Question: I am using Cocos2d 3.x and I want the screen orientation to be completely locked. I am creating an app that uses the accelerometer information to move a sprite in the x and y directions. When I lean the screen forward too far, the screen switches from landscape orientation with the button on the left to landscape orientation with the button on the right. I never want this to happen; I always want the orientation to remain landscape orientation with the button on the left. I would assume this is easy to do, and it has already been answered, but after searching for quite some time I still can't figure it out. Any suggestions? Thanks.

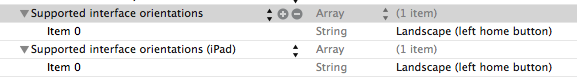
Answer: OK, I finally figured it out. In the function supportedInterfaceOrientations in CCDirectorIOS.m I always return the value UIInterfaceOrientationMaskLandscapeLeft.